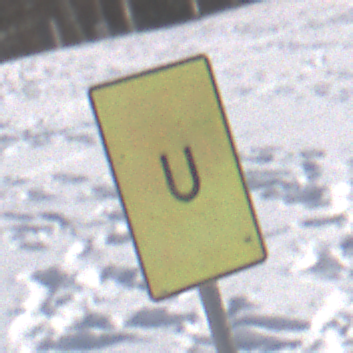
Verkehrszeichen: AnkuendigungOderFortsetzungUmleitungOhnePfeilsymbol
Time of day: MorningAfternoon
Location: Outdoor (Nature)
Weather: PartlyCloudy
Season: Winter
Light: Natural